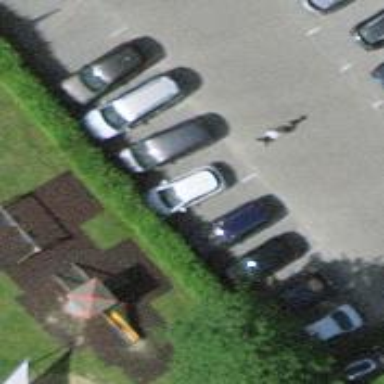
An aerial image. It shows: Street side parking area.